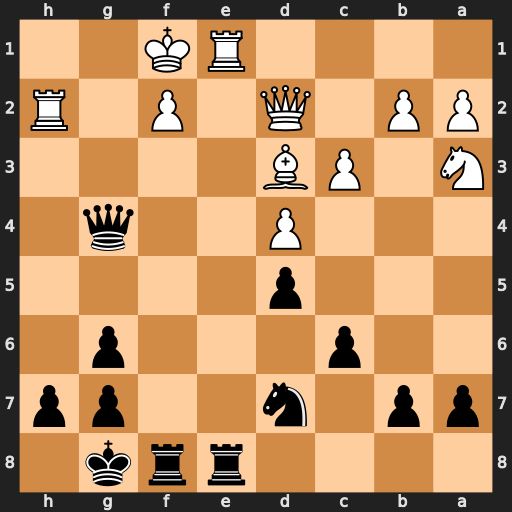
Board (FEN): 4rrk1/pp1n2pp/2p3p1/3p4/3P2q1/N1PB4/PP1Q1P1R/4RK2
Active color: b
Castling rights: -
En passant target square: -
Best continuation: Rxe1+ Qxe1 Qg3 Qe6+ Kh8 Rg2 Qxd3+